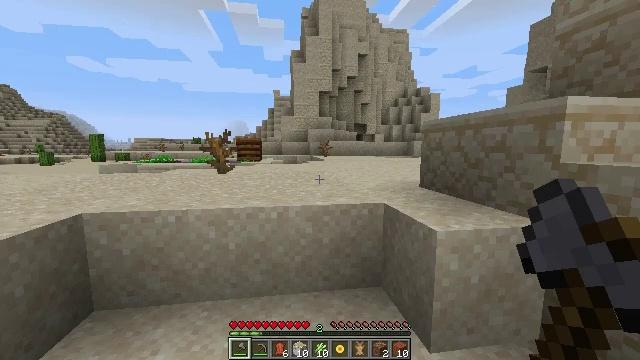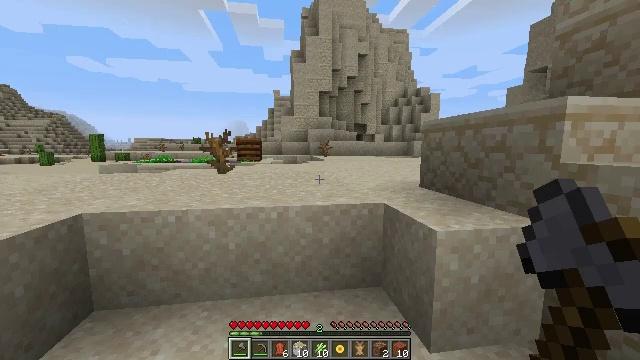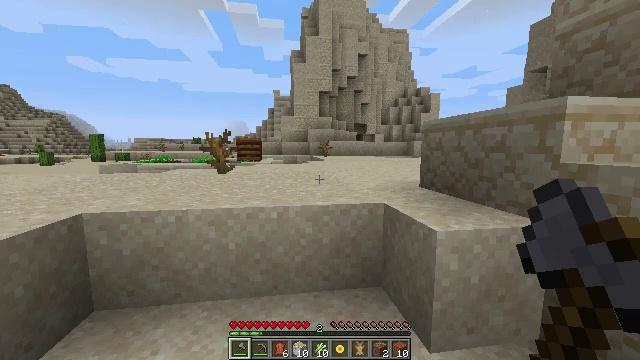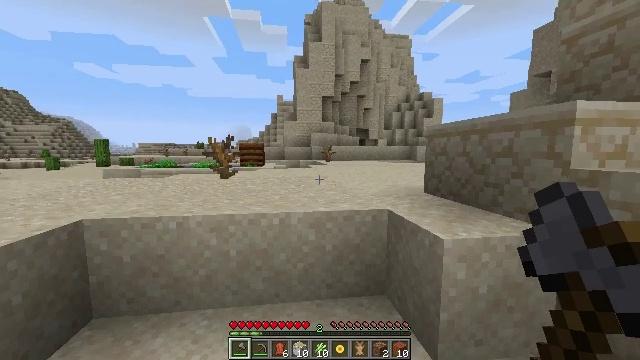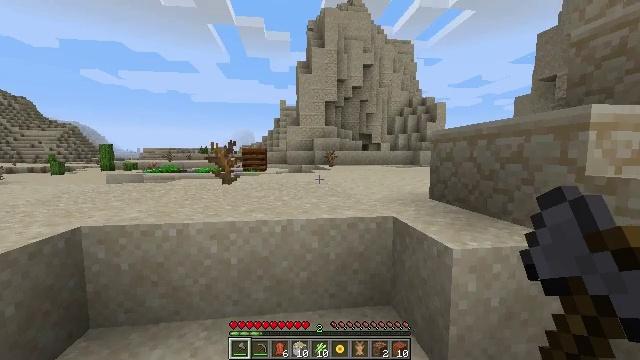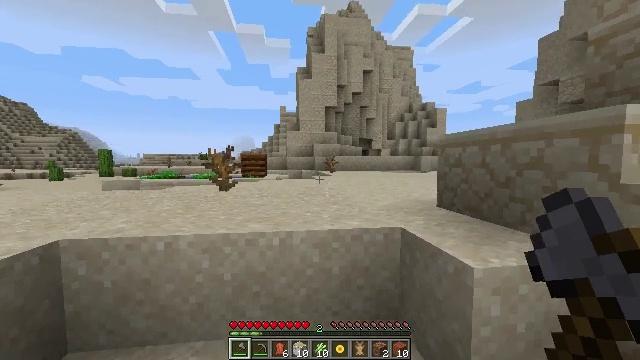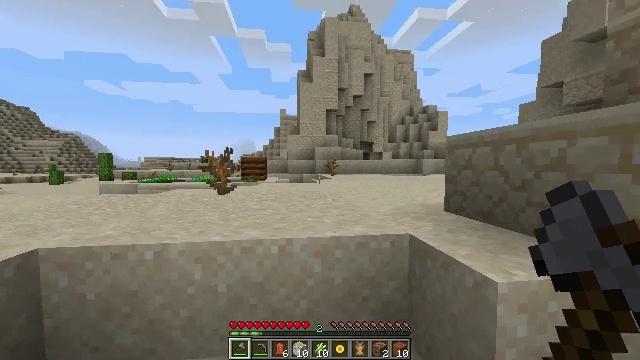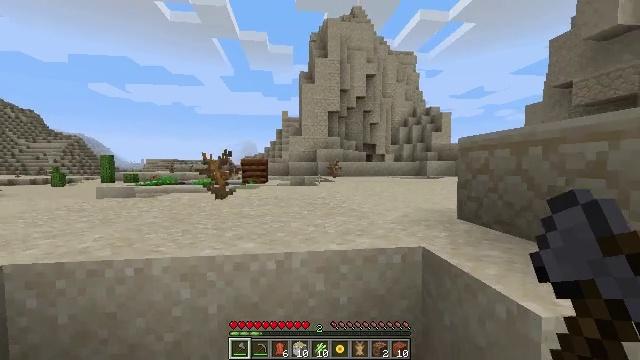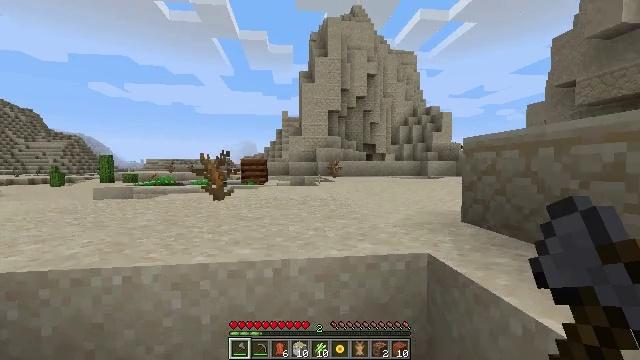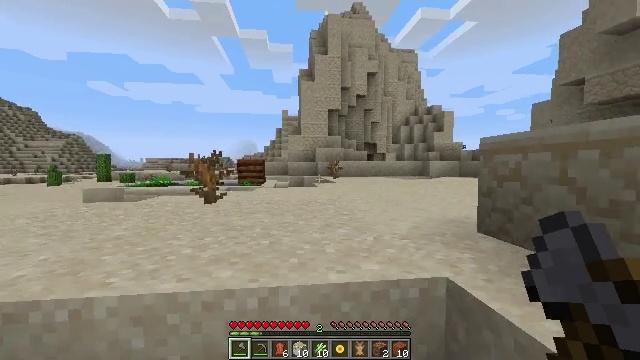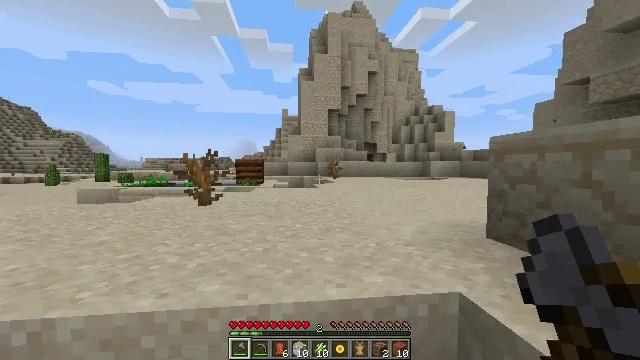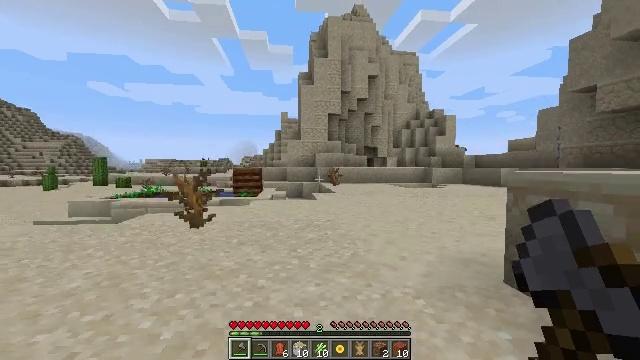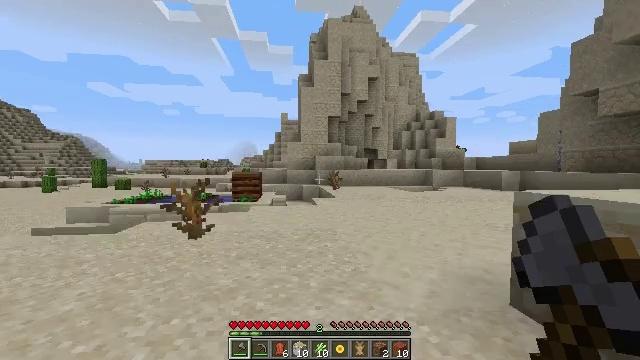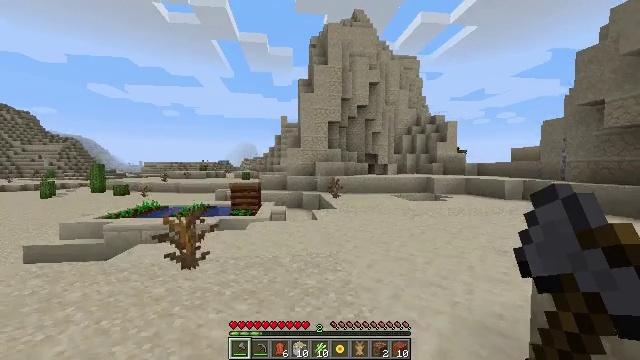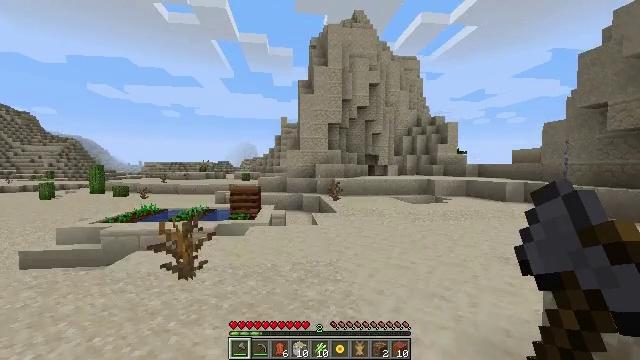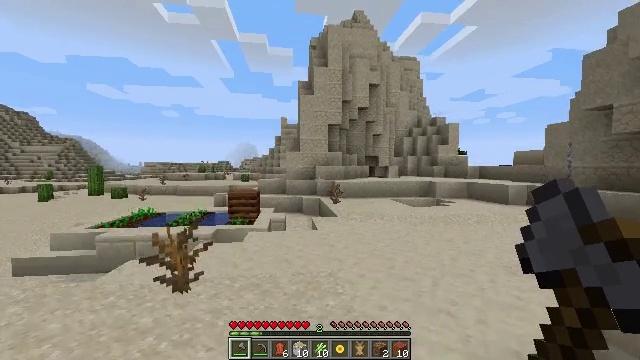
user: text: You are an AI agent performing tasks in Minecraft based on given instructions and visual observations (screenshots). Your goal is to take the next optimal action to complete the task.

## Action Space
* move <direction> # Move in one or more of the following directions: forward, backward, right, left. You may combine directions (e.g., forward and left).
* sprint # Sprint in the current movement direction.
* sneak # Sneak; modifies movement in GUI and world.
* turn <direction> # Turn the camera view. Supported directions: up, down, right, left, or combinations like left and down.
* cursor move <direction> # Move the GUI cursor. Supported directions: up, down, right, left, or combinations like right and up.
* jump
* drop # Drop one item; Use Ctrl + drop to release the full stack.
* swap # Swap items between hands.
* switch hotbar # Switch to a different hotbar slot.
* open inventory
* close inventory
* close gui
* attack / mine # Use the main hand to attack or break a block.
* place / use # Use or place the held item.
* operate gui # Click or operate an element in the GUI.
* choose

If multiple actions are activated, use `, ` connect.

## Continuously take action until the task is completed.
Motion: motion action
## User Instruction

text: Break the dead bush for sticks.
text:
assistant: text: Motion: no_op
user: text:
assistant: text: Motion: no_op
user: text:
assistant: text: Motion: move forward, turn up
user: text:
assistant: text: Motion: move forward, turn up
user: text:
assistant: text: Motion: move forward, turn up
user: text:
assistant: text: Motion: move forward
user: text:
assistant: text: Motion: move forward
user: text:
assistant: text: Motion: move forward
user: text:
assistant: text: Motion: move forward
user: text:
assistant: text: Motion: move forward
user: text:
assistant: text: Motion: move forward, jump
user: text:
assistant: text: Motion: move forward, jump
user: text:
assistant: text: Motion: move forward, jump
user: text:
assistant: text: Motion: move forward, jump
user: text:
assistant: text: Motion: move forward, jump
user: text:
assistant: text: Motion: move forward
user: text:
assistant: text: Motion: move forward
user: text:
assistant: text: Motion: move forward
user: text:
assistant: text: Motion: move forward
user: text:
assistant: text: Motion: move forward
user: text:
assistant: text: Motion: move forward
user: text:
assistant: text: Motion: move forward
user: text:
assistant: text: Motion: move forward
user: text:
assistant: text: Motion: move forward
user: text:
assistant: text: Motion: move forward
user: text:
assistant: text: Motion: move forward
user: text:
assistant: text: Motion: move forward
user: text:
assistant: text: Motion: move forward, turn right and down
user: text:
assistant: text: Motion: move forward, turn right and down
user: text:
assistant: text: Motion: move forward, turn right and down